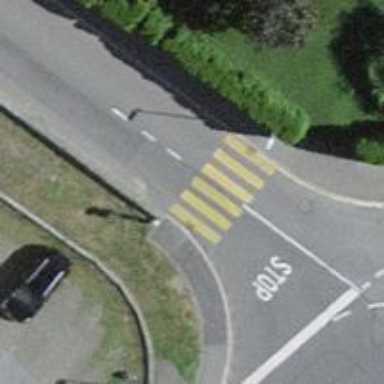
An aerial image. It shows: Zebra crossing on the road.